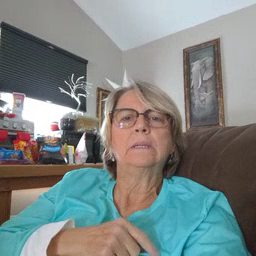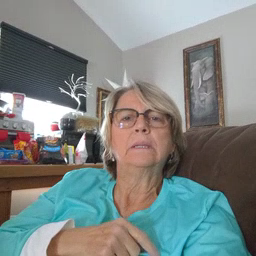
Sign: nose